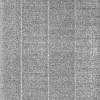
Atmospheric dust classification: dusty